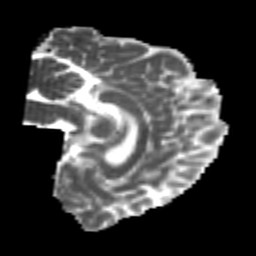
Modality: MD
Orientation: sagittal
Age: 20
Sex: male
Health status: healthy
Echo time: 0.074 s